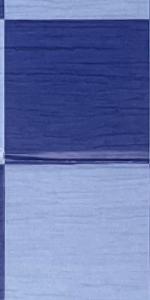
Label: Empty